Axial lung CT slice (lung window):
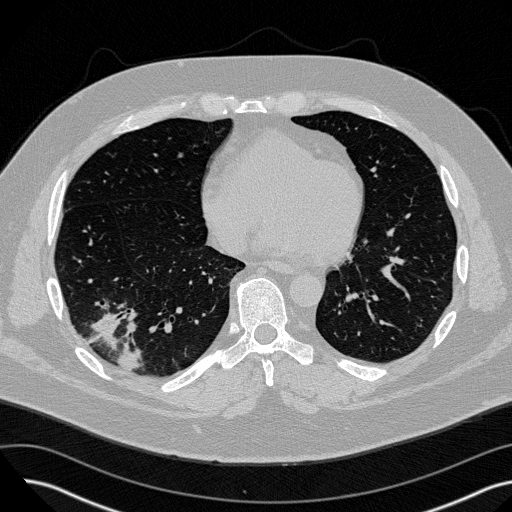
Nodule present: no